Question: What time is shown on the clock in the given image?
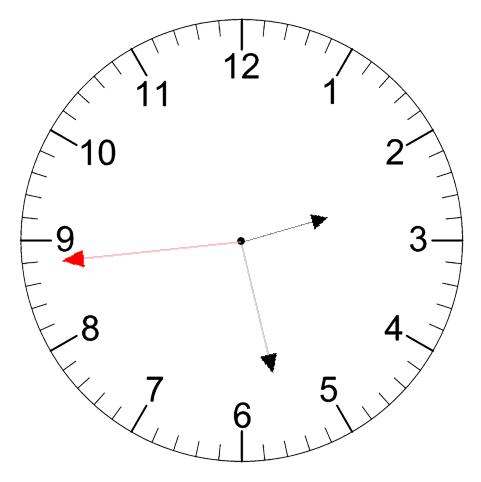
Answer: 02:27:44